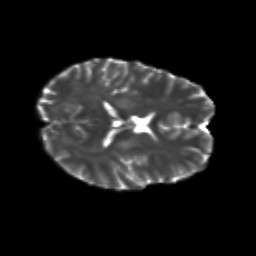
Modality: T2w
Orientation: axial
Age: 25
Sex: male
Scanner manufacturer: siemens
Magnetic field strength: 3 T
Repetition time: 3.5 s
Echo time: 0.113 s